Interaction volume radius: 5 \u00c5
Interaction volume height: 15 \u00c5
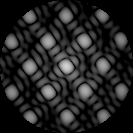
Disorder parameter: 0.05236